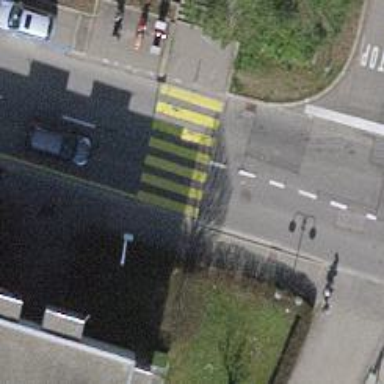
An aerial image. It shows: Footway with asphalt surface and crossing.